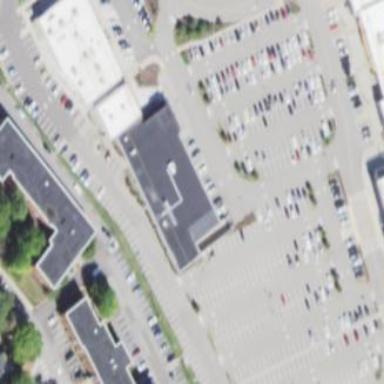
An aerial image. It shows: Retail building.